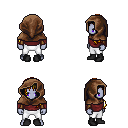
a pixel art fantasy rpg character, male body template, dark elf, purple skin, maroon long-sleeve shirt, white pants, blonde left-swept hairstyle, cloth hood, cloth bracers, black shoes, four views (front, back, left, right), 2x2 character sprite sheet, small pixel art, hard edges, no anti-aliasing